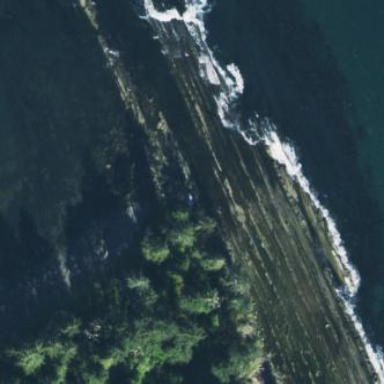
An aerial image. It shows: Natural rock reef.